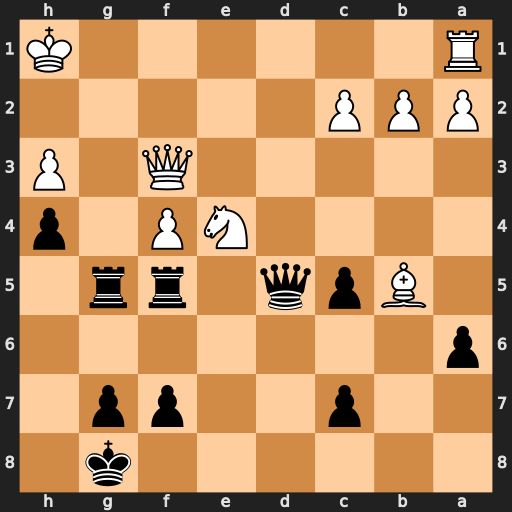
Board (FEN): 6k1/2p2pp1/p7/1Bpq1rr1/4NP1p/5Q1P/PPP5/R6K
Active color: b
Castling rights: -
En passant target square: -
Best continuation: Rg3 Be2 Rxf3